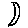
Label: moon